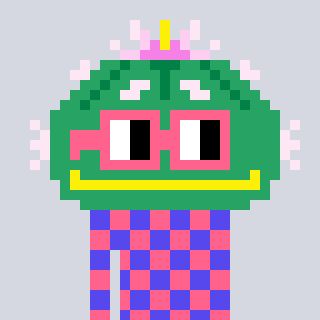
a pixel art character with square pink glasses, a peyote-shaped head and a computerblue-colored body on a cool background